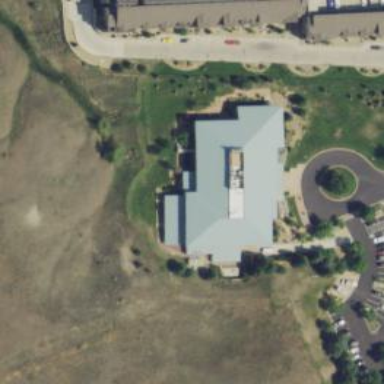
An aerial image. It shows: Office building with teal colored roof.